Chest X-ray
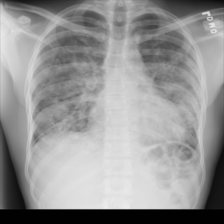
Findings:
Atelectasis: negative
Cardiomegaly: negative
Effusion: negative
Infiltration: positive
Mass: negative
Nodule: negative
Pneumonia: positive
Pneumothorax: negative
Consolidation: negative
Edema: negative
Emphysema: negative
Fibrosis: negative
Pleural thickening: negative
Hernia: negative